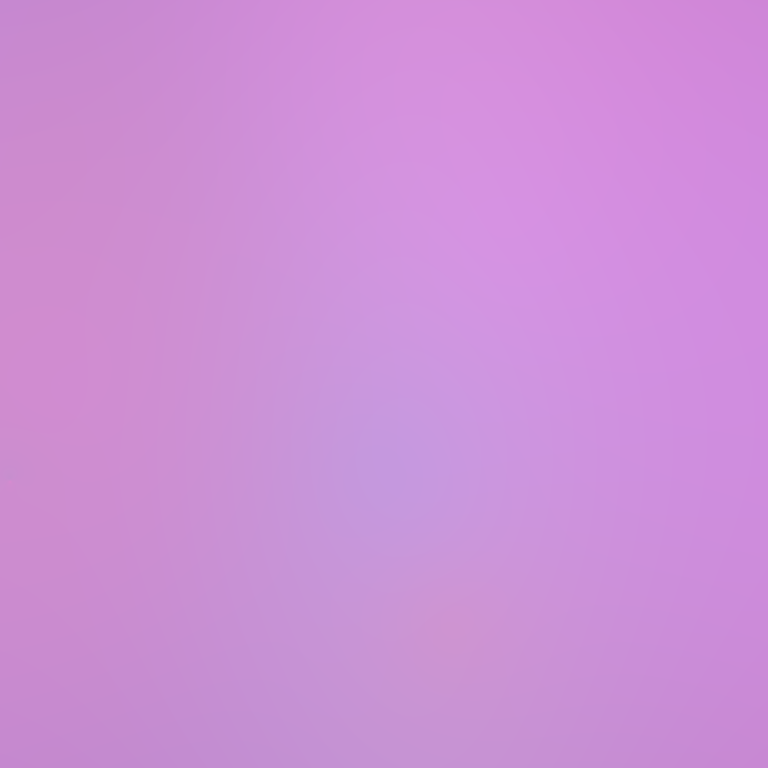
Abstract light effect, smooth gradient from soft lavender to light pink, serene atmosphere, diffuse glow, no room, no furniture, no objects.